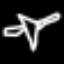
Label: airplane